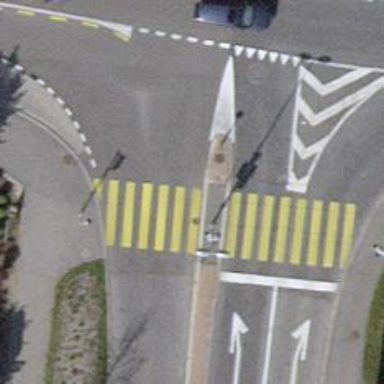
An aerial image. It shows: Crossing with traffic signals and zebra marking on the road. There is island at the crossing.